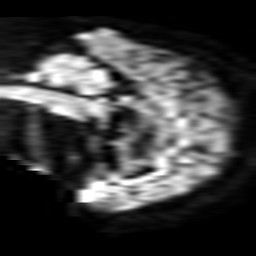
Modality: TRACE
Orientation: sagittal
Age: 72
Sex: male
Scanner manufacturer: philips
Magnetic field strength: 3 T
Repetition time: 3.339 s
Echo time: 0.076 s